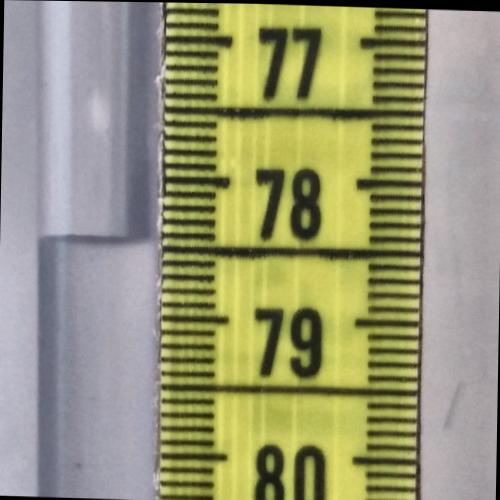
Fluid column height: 78.4 cm